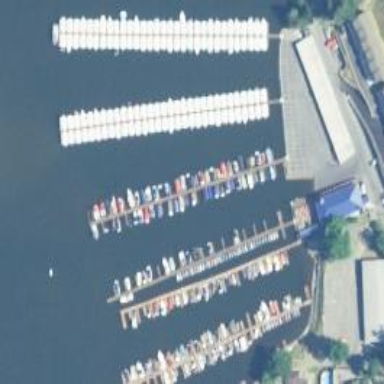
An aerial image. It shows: Marina on leisure land.